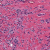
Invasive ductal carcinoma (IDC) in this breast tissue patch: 0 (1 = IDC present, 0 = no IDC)